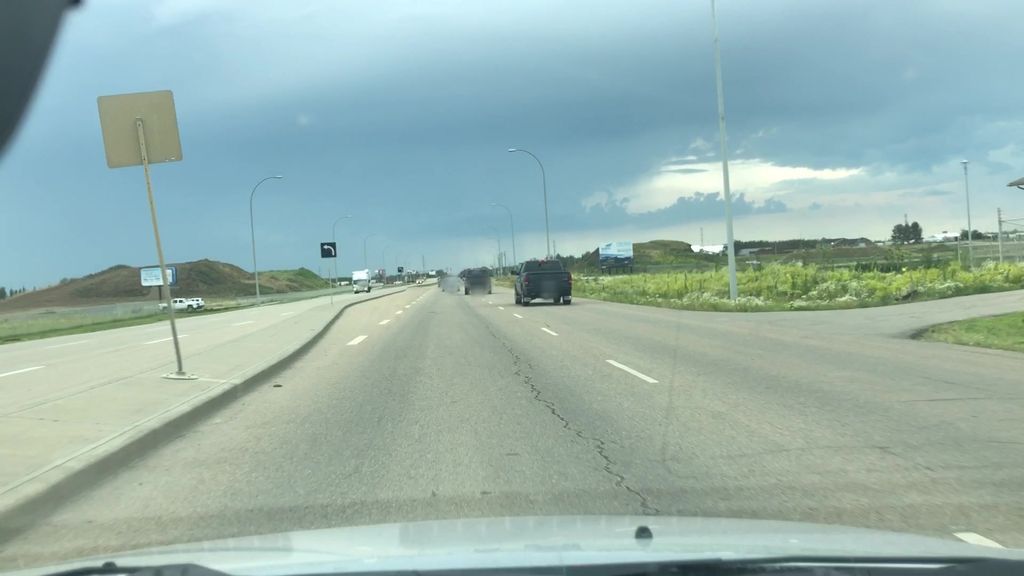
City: edmonton